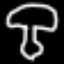
Label: mushroom